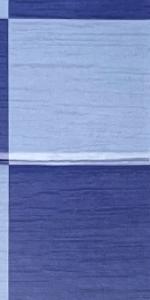
Label: Empty